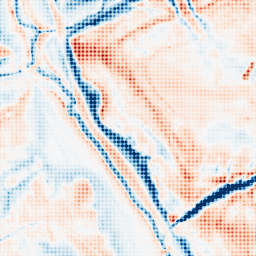
Category: trend_removal
Decomposition family: local_polynomial
Decomposition parameters: window_size: 31
degree: 3
Upsampling method: sinc_blackman
Upsampling parameters: scale: 8
kernel_size: 8
Upsampling scale: 8